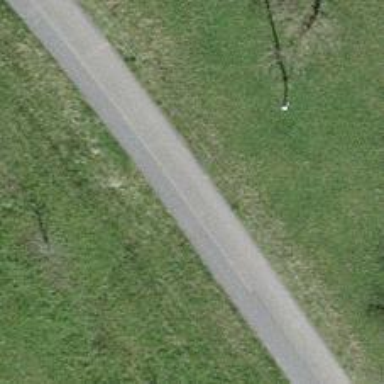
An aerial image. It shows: Unclassified road.